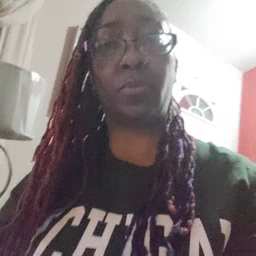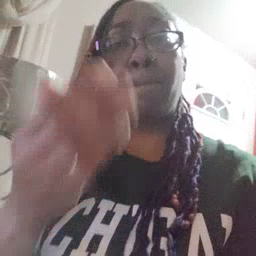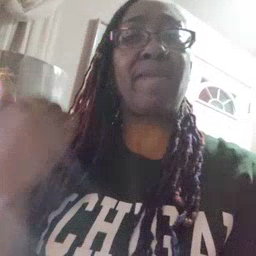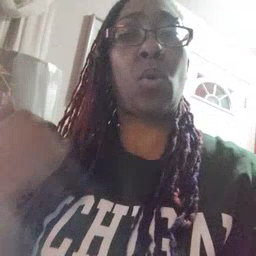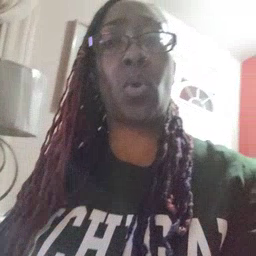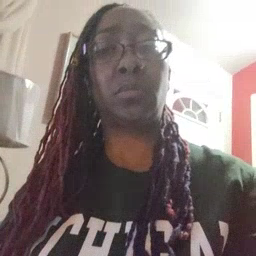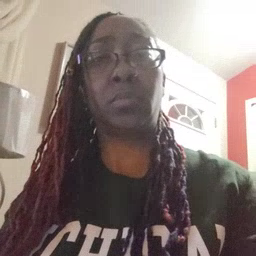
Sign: before